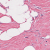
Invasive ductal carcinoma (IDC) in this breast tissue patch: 0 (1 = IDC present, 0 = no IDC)